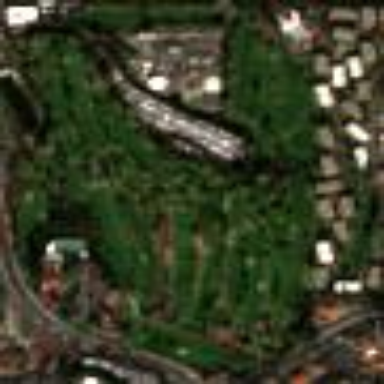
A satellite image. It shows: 27-hole golf course located on leisure land.